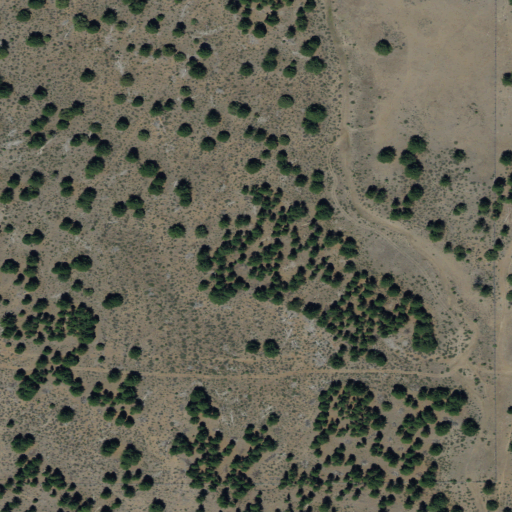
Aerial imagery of plain(s) in California named Pollic Flat containing shrub, evergreen forest, and grassland